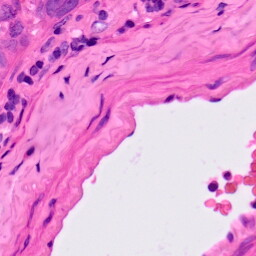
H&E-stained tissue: Lung